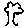
Label: tree